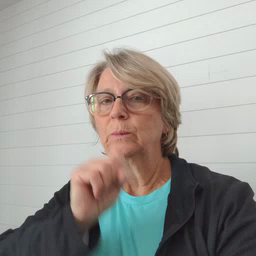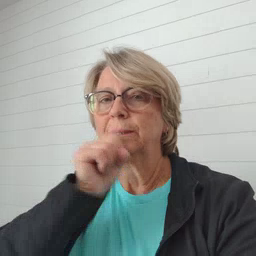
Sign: icecream